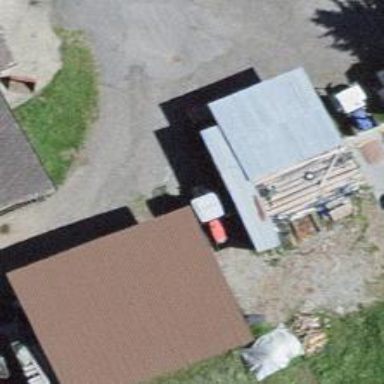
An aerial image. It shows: Rural barn.